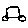
Label: car